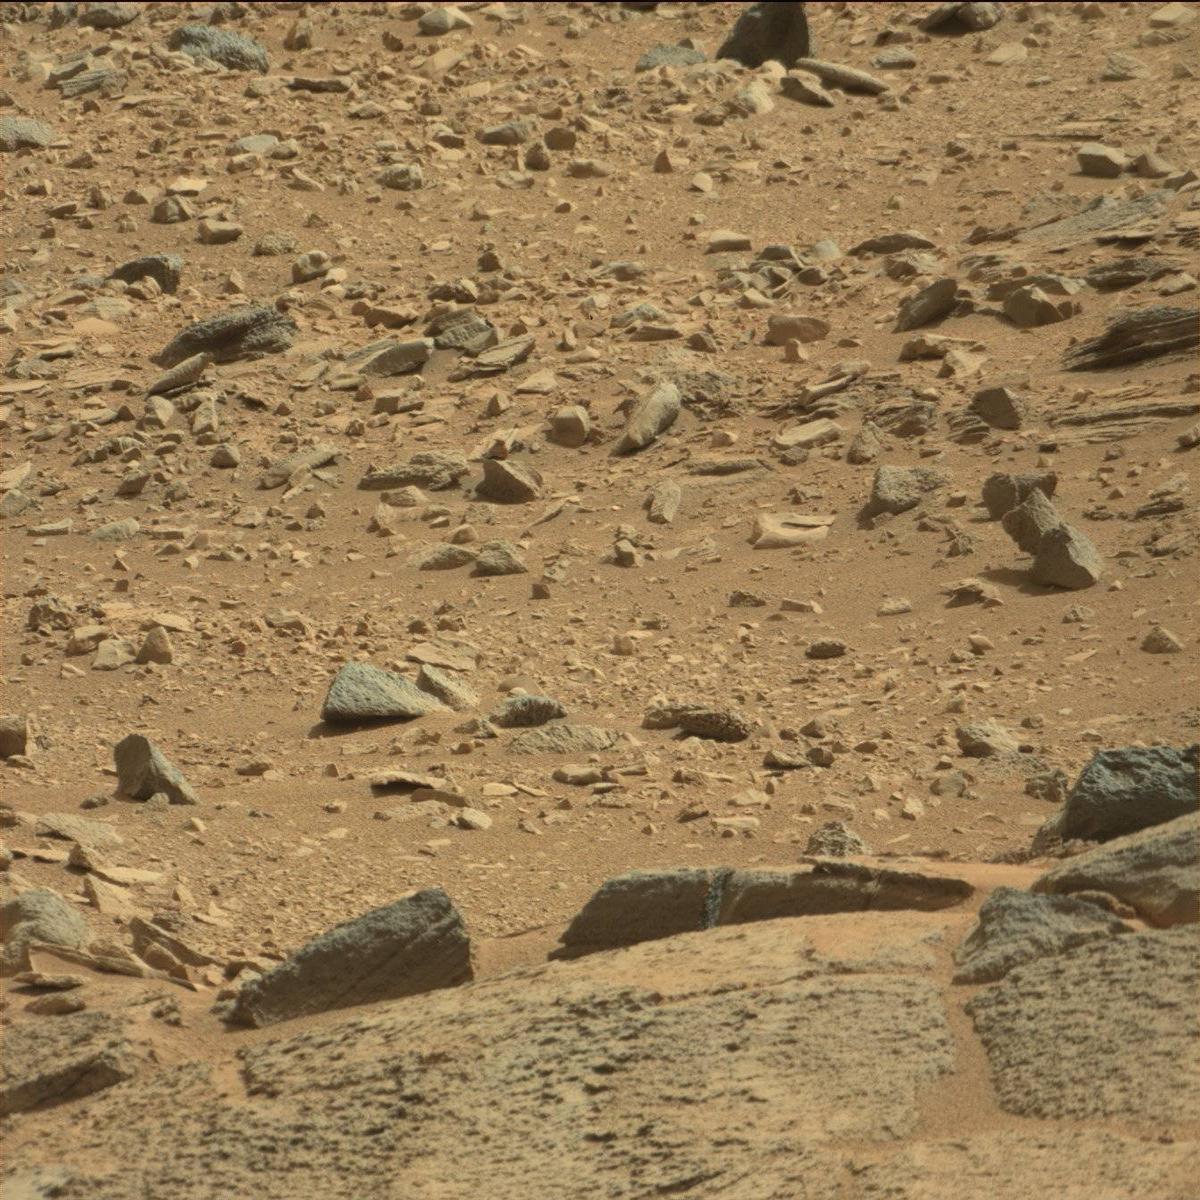
Terrain classes present: Bedrock, Sand / Soil